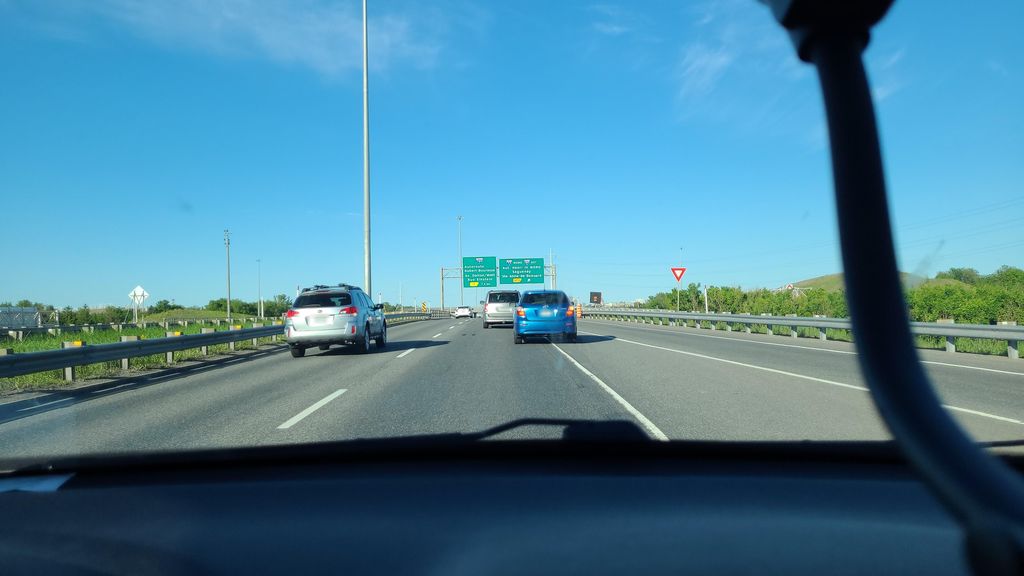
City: quebec_city